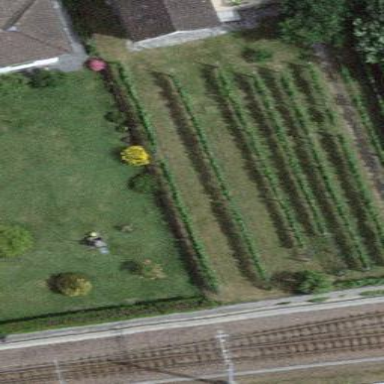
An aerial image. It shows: Vineyard growing grapes.